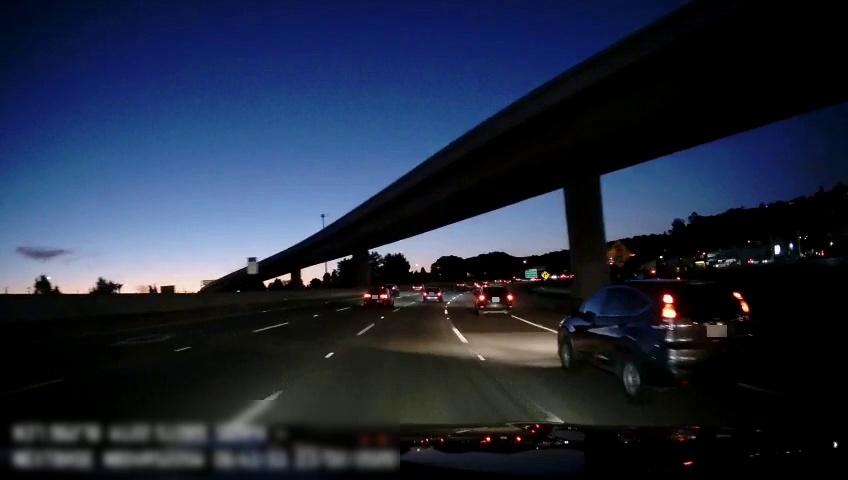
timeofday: Night
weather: Other
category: Drivable Space
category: Vehicles | SUV
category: Vehicles | SUV
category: Vehicles | Car
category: Vehicles | Car
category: Vehicles | Car
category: Vehicles | SUV
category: Vehicles | Car
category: Lanes | Current Lane
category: Lanes | Current Lane
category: Lanes | Alternate Lane
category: Lanes | Alternate Lane
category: Lanes | Alternate Lane
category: Traffic | Signs